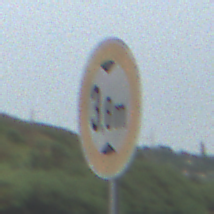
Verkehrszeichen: TatsaechlicheHoehe
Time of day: Midday
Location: Roofed (Beach)
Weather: Overcast
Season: NotSpecified
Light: Natural